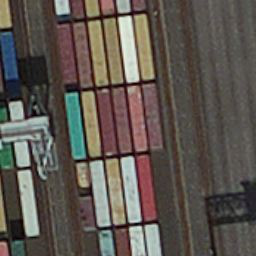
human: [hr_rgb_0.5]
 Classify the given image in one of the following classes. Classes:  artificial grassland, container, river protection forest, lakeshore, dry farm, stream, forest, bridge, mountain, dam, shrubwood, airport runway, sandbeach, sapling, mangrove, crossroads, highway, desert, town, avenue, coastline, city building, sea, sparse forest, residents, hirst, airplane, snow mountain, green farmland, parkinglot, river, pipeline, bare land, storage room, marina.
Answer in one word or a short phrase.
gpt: container